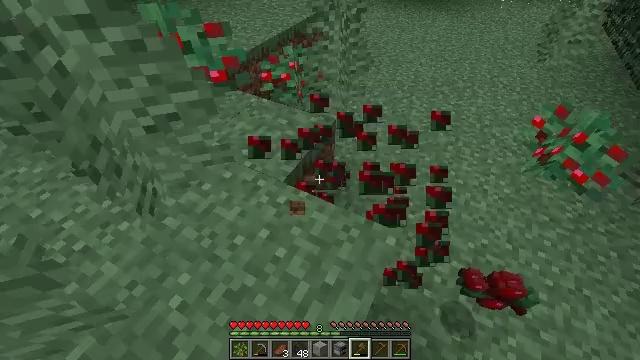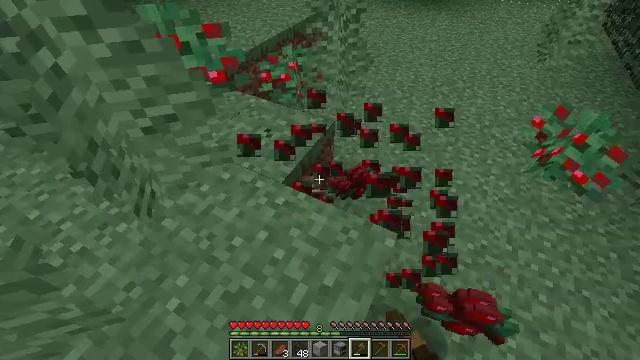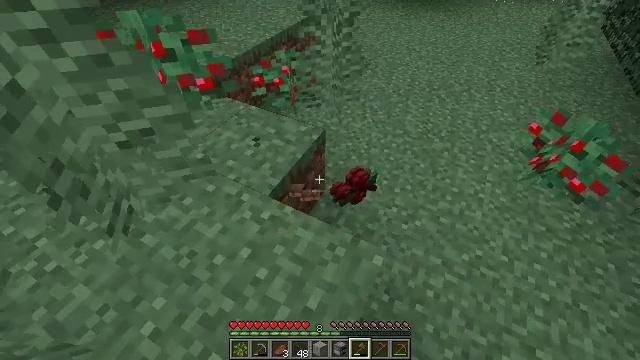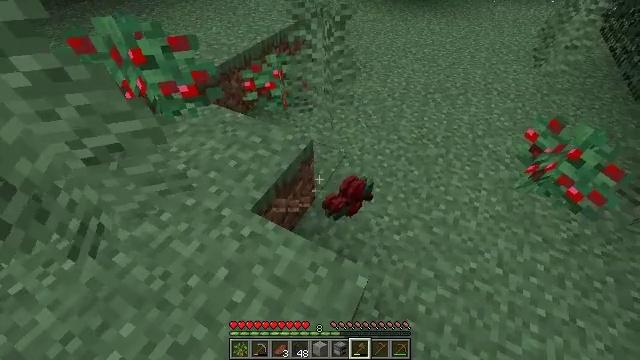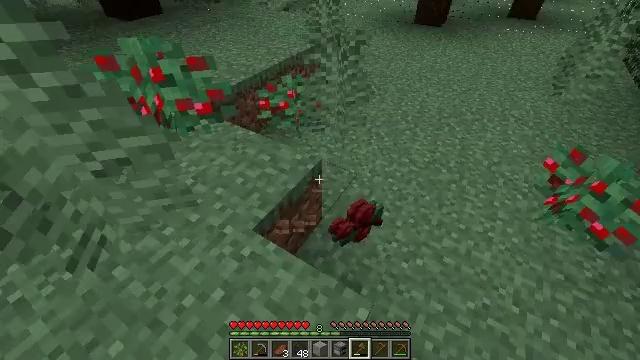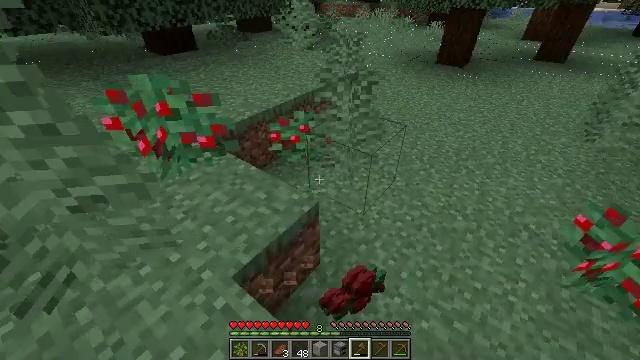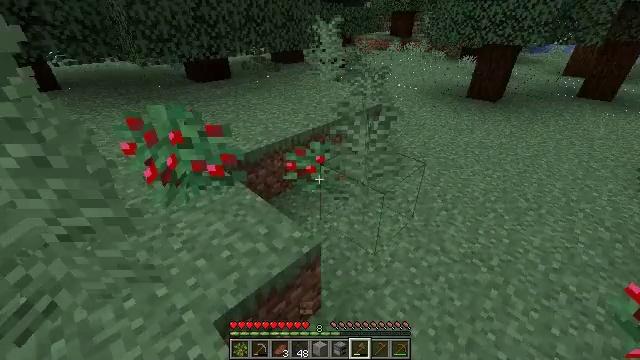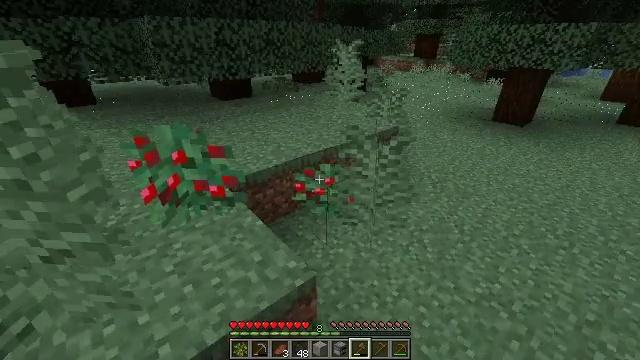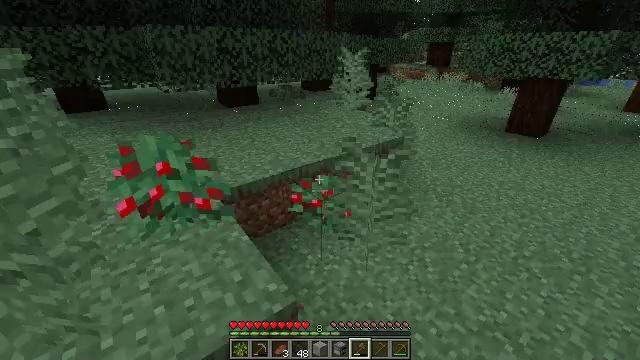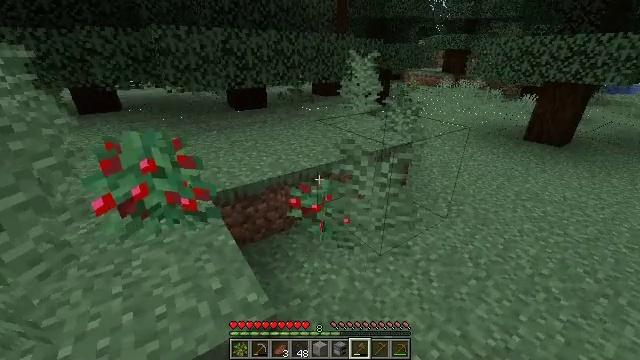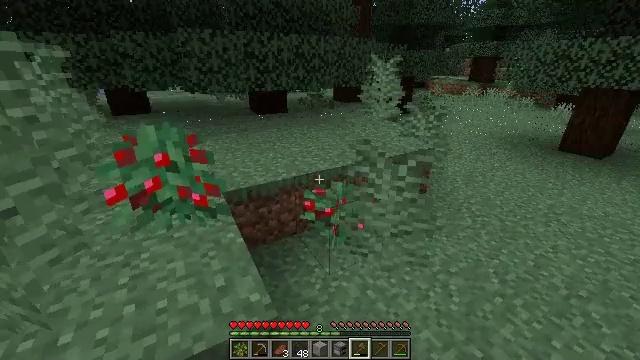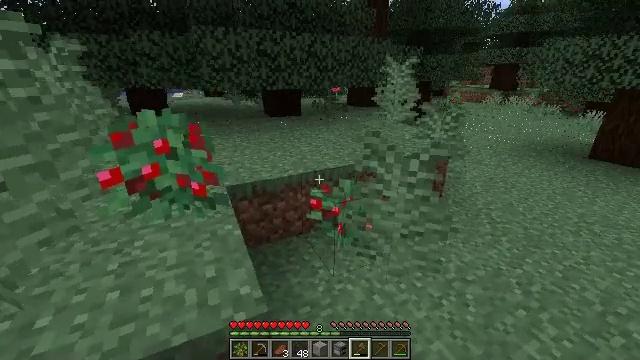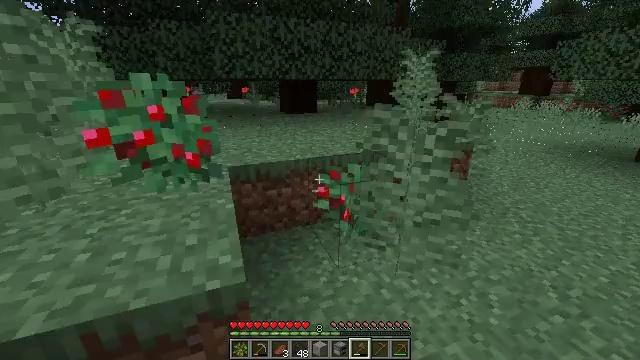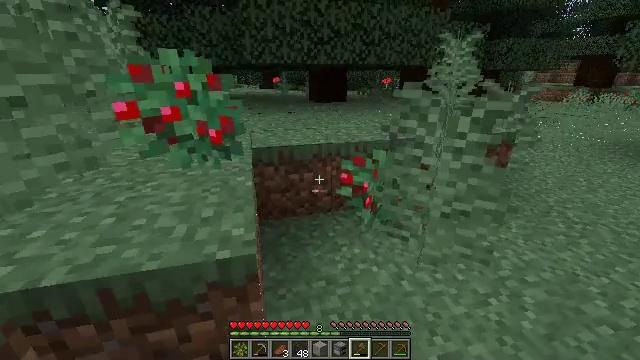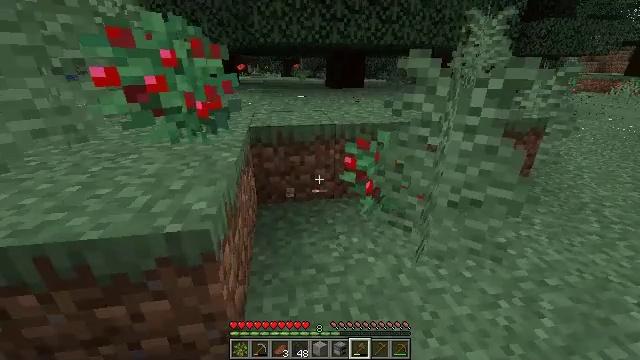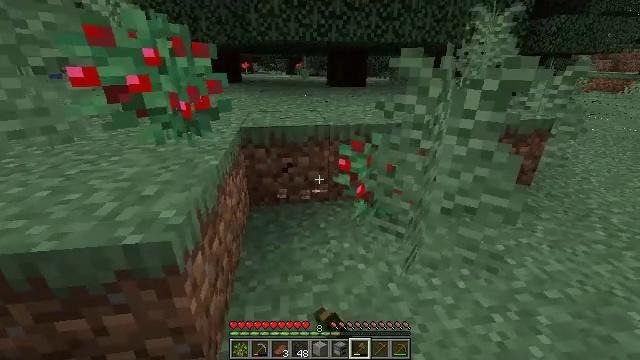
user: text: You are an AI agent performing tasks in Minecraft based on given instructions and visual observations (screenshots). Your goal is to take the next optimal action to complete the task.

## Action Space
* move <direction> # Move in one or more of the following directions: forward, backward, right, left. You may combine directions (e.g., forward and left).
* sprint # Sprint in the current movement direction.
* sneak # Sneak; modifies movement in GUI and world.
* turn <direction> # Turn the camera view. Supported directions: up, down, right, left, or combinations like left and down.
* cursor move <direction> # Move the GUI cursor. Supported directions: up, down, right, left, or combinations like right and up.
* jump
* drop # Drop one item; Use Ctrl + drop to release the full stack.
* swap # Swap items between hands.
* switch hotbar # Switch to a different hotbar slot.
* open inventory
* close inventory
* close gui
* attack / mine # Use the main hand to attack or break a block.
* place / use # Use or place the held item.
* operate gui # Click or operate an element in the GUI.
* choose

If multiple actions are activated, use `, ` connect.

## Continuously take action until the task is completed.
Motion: motion action
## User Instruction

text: Collect the large fern.
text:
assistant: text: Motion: move forward and move right, attack / mine
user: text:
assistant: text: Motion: move forward and move right, attack / mine
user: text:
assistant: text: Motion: move forward and move right, attack / mine
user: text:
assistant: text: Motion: move forward and move right, turn left and up
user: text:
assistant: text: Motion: move forward and move right, turn left and up
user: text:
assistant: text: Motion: move forward and move right, turn left and up
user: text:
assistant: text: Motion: move forward and move right, turn left and up
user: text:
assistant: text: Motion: move forward and move right, turn left and up
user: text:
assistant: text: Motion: move forward and move right, turn left and up
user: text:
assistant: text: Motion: move forward and move right, turn left and up
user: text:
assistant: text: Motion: move forward and move right, turn left and up
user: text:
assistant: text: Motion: move forward and move right, turn left and up
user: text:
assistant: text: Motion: move forward and move right, turn left and down
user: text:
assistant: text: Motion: move forward and move right, turn left and down, attack / mine
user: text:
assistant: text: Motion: turn left, attack / mine
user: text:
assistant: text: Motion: attack / mine
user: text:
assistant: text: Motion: no_op
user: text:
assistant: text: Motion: turn left and up
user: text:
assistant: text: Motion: turn left and up
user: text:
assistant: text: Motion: turn left and up
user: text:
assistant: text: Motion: turn left and up
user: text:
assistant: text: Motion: turn left and up
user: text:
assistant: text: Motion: turn left and up
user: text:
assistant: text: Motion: attack / mine
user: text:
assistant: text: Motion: turn right, attack / mine
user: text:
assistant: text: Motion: turn right and down, attack / mine
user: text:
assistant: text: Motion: turn right, attack / mine
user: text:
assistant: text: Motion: turn right and down
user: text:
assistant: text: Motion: no_op